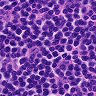
Metastatic tissue present: no